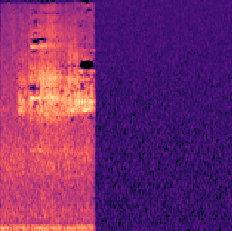
Sound class: Rooster